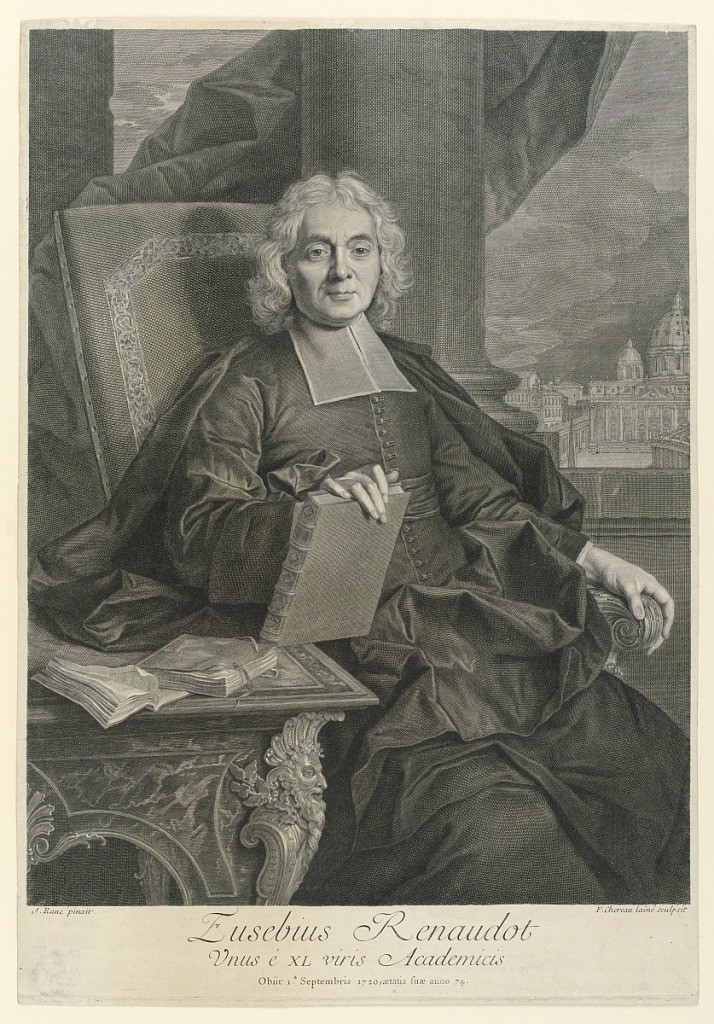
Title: Portrait of Eusèbe Renaudot
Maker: François Chereau the elder, French, 1680 - 1729
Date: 1720–29
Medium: Engraving and etching on paper
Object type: Print
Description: Portrait of French scholar Eusèbe Renaudot, seated with his left hand holding a book popped up on a table with more books. A column behind him to the left, with a view of Rome (and the Vatican) in the distance, with domed buildings (St Peter's Basilica). The plate is titled and signed.